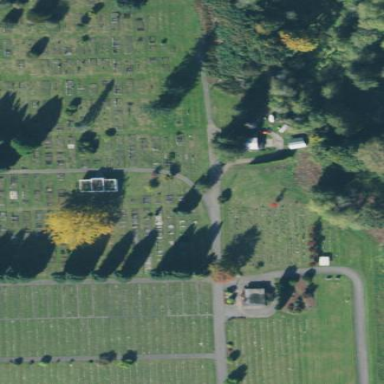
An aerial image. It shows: Cemetery.